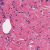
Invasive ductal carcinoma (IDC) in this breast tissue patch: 0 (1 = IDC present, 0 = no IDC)